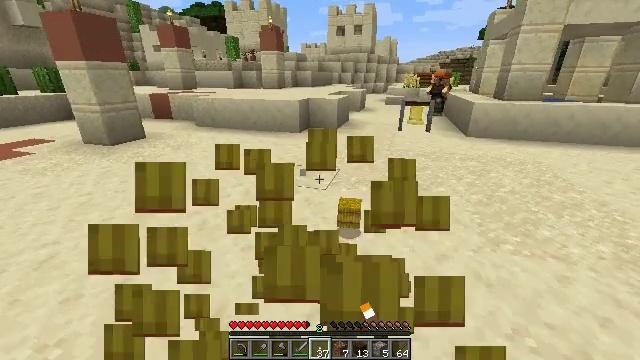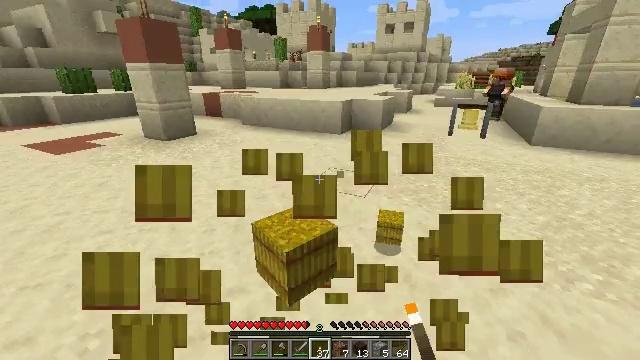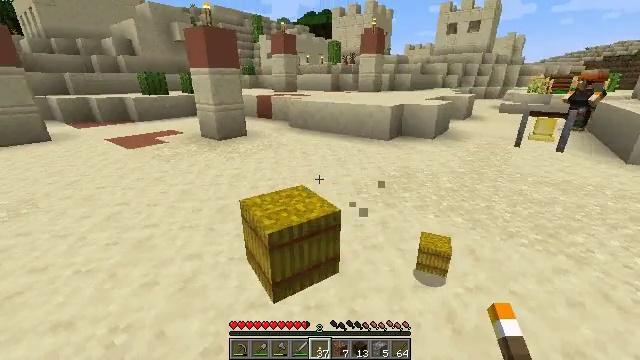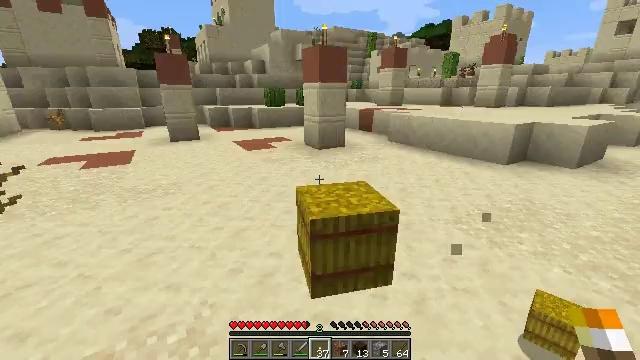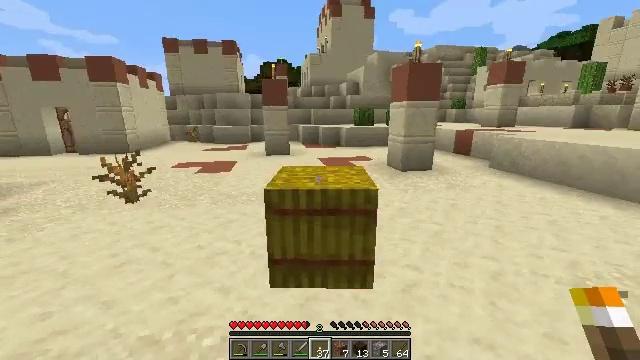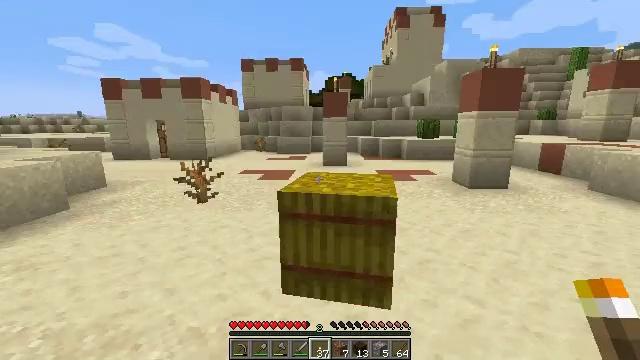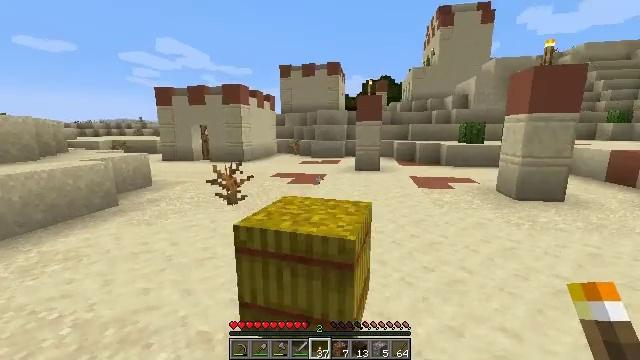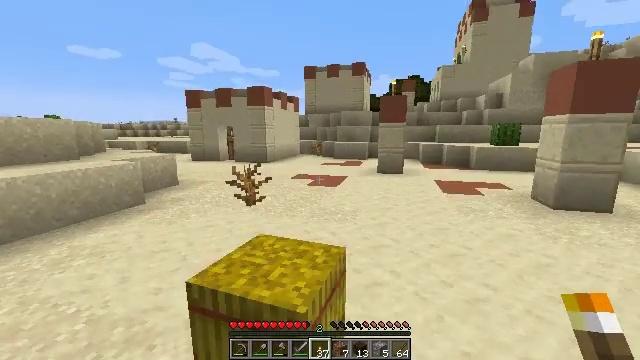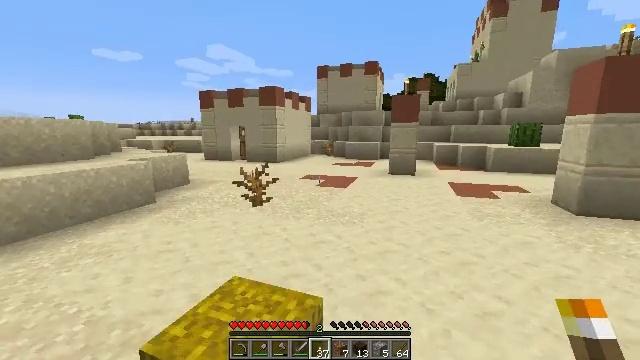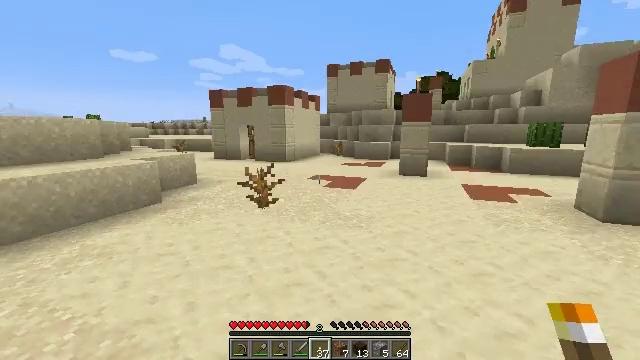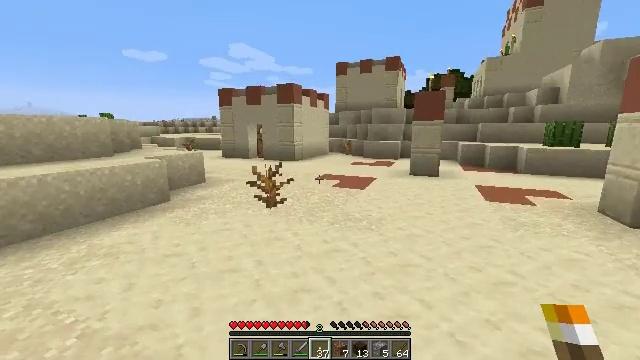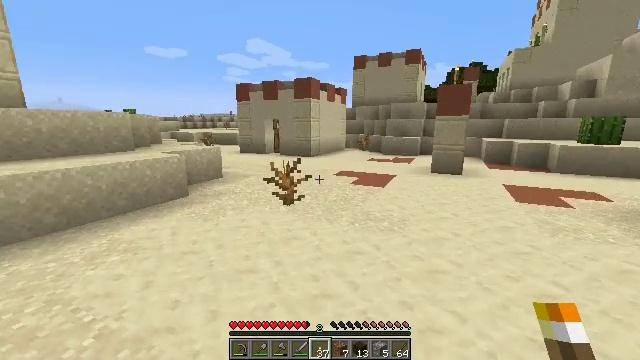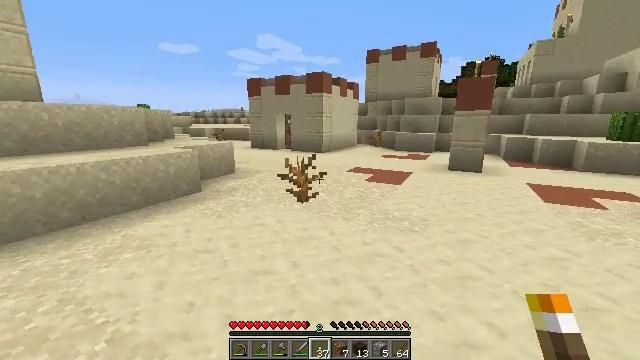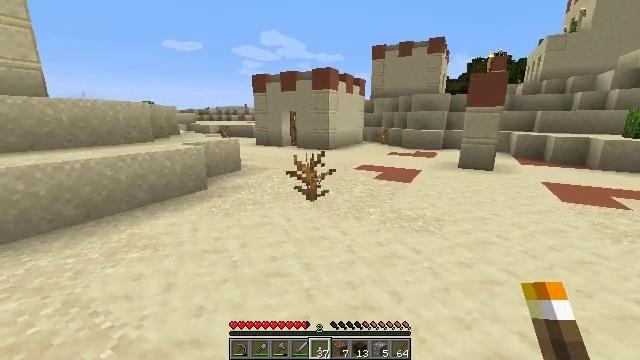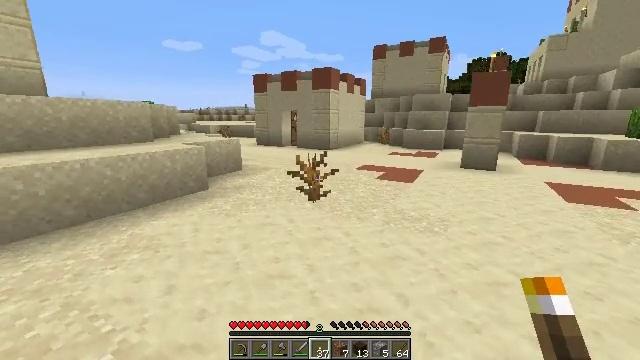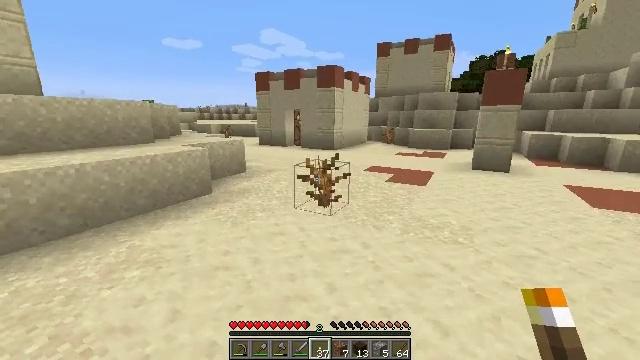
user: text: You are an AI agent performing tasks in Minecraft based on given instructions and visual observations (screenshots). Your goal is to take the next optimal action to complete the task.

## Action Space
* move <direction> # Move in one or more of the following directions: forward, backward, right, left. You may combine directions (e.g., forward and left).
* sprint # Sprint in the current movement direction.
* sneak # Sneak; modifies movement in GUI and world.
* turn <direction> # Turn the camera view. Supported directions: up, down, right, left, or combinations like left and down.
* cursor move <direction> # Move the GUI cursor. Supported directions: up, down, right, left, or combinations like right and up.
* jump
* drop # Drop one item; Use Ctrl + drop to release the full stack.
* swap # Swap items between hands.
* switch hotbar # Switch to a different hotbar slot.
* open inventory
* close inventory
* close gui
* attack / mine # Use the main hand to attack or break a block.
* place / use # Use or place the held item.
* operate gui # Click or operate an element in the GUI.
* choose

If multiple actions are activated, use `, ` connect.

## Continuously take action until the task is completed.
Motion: motion action
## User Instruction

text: Collect the lime bed for later use.
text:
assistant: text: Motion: move forward and move right, turn left
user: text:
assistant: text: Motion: move forward and move right, turn left
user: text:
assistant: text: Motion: move forward and move right, turn left and up
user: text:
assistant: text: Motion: move forward and move right, turn left and up
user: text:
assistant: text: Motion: move forward and move right, turn left and up
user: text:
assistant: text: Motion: move forward and move right, turn left and up
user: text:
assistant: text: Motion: move forward and move right, turn left
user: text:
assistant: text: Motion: move forward and move right, turn left
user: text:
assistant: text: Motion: move forward and move left, turn left
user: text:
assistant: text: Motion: move forward and move left, turn left
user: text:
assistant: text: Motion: move forward and move left, turn left and down
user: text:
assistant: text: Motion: move forward and move left, turn left and down
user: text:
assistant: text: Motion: move forward and move left
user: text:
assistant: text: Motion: move forward and move left
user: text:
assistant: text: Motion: move forward
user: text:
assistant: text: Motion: move forward
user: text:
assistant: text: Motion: move forward
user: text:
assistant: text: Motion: move forward
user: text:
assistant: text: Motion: move forward
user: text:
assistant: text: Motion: move forward
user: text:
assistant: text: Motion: move forward, turn left and up
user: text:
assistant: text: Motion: move forward, turn left and up
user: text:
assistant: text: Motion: move forward, turn left
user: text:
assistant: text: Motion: move forward, sprint, turn left
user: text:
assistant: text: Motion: move forward, sprint, turn left
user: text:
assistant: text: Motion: move forward, sprint, turn left
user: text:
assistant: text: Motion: move forward, sprint
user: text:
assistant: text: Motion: move forward, sprint
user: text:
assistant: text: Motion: move forward, sprint
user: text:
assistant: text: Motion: move forward, sprint